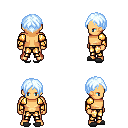
a pixel art fantasy rpg character, male body template, human, tanned skin, gold arm armor, gold greaves, white cyan parted hairstyle, gray slippers, four views (front, back, left, right), 2x2 character sprite sheet, small pixel art, hard edges, no anti-aliasing